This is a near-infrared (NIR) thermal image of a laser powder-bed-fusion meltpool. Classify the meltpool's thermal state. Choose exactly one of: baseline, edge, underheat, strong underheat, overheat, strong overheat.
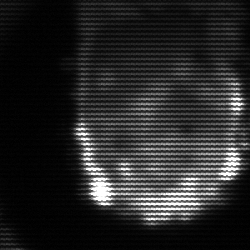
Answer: baseline